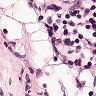
Metastatic tissue present: no